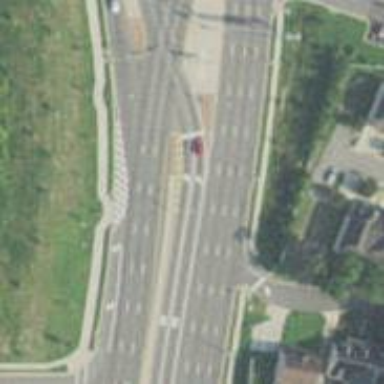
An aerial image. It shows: Primary link road with asphalt surface.